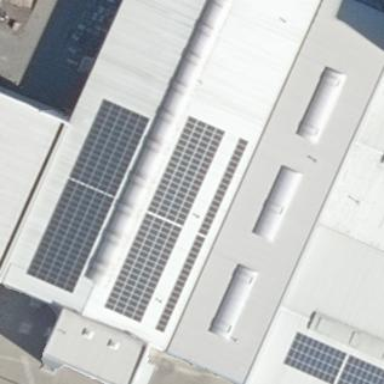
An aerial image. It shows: Industrial building.